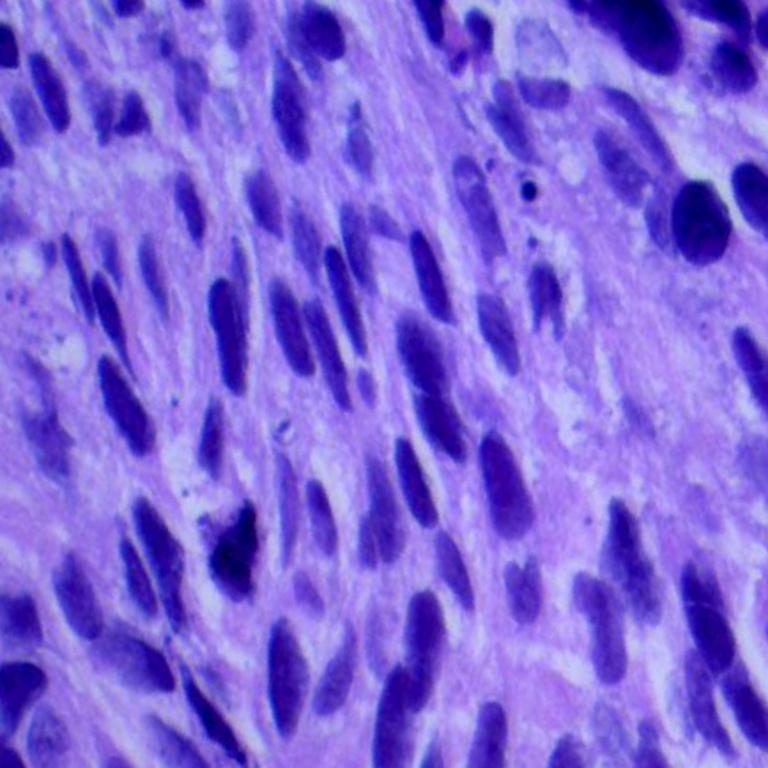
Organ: lung
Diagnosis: squamous carcinomas